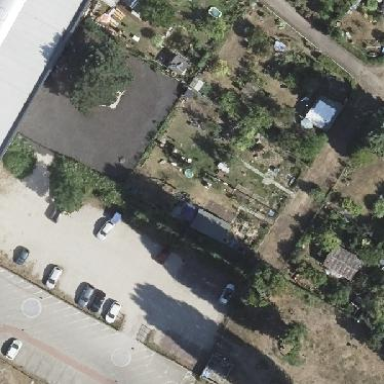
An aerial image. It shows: Plot in the allotments.